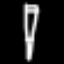
Label: pencil